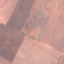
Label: AnnualCrop